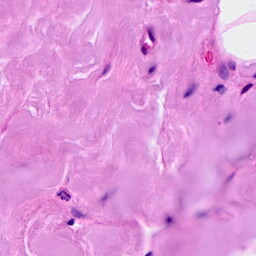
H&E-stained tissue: Breast